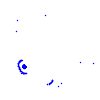
Particle: electron